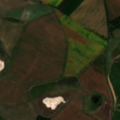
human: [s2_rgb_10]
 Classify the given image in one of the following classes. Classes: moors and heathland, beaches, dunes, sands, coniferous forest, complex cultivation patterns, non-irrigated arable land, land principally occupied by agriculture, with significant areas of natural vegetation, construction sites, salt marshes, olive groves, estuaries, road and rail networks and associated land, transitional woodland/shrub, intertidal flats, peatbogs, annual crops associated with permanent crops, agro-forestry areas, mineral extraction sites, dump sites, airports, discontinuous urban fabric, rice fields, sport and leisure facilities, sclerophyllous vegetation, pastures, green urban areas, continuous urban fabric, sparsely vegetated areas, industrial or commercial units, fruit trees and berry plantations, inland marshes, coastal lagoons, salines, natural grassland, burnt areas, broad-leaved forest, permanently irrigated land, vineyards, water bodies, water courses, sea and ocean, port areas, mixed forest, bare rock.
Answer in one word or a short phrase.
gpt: non-irrigated arable land, inland marshes